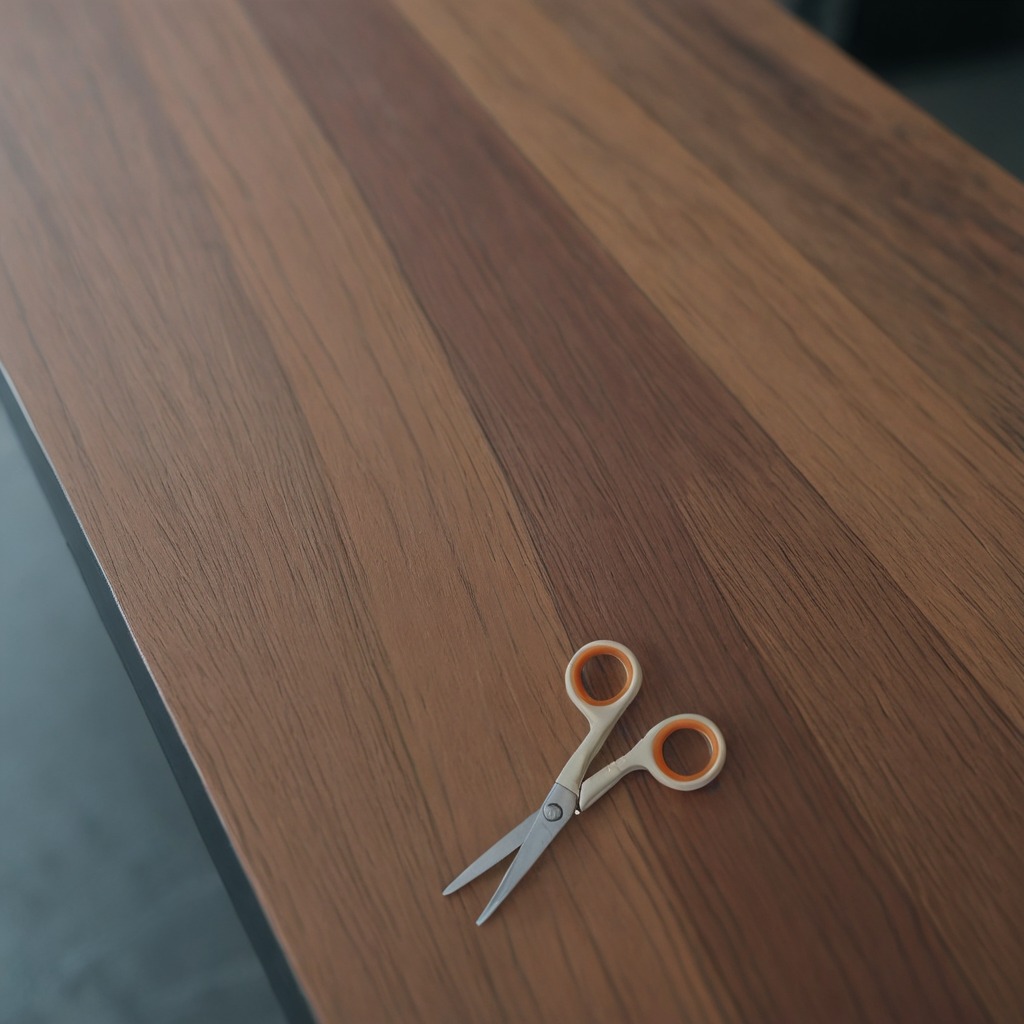
A scissor lying on the table with faint burn marks in a small garage at twilight.